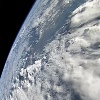
Label: cloud